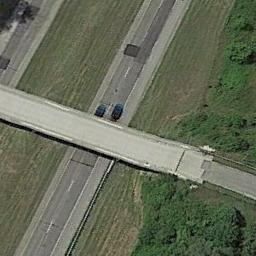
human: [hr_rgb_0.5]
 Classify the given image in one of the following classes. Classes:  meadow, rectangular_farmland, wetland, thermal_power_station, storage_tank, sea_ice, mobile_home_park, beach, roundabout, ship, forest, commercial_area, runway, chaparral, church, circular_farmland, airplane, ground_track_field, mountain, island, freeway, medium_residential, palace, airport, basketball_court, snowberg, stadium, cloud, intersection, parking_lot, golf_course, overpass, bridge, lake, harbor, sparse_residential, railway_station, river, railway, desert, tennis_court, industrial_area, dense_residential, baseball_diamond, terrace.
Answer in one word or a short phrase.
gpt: overpass